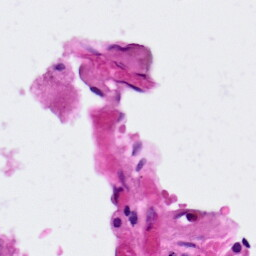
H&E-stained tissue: Lung